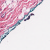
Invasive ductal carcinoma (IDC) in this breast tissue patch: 0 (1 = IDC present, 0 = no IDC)